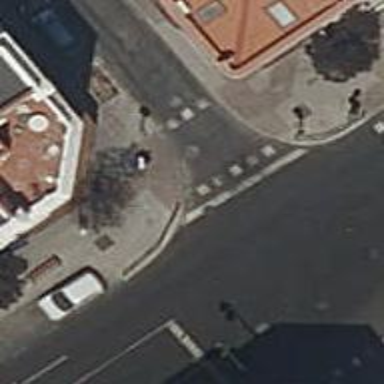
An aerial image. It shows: Road with traffic signals and zebra crossing. The crossing utilizes signal lights for controlling the flow of traffic.